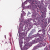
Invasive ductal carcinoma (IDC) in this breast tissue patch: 0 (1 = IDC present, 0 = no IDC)